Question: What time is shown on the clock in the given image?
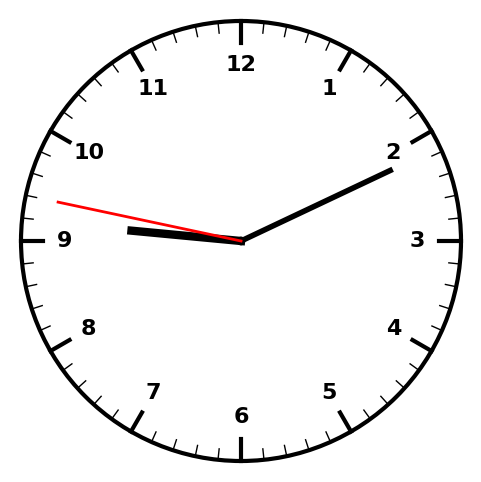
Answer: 09:10:47